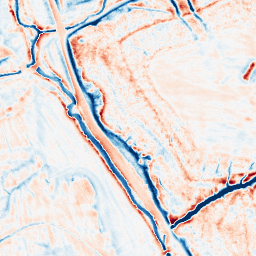
Category: edge_preserving
Decomposition family: guided
Decomposition parameters: radius: 4
eps: 0.01
Upsampling method: edge_directed
Upsampling parameters: scale: 2
Upsampling scale: 2